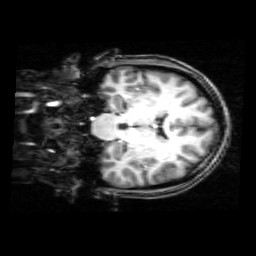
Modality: T1w
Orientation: coronal
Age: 29
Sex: female
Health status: healthy
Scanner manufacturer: philips
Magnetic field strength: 3 T
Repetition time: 0.008 s
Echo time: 0.0037 s